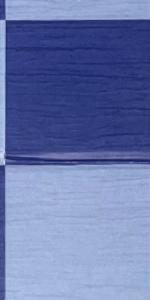
Label: Empty